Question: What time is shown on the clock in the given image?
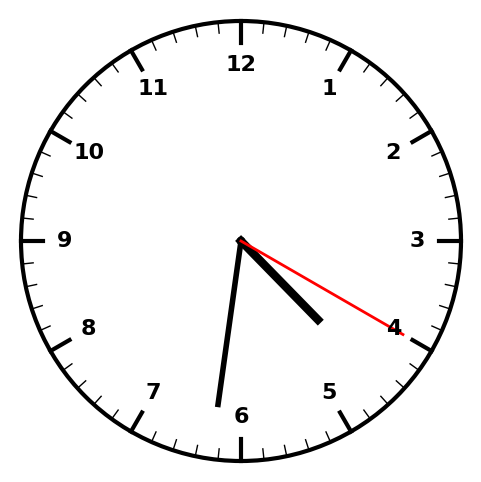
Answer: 04:31:20